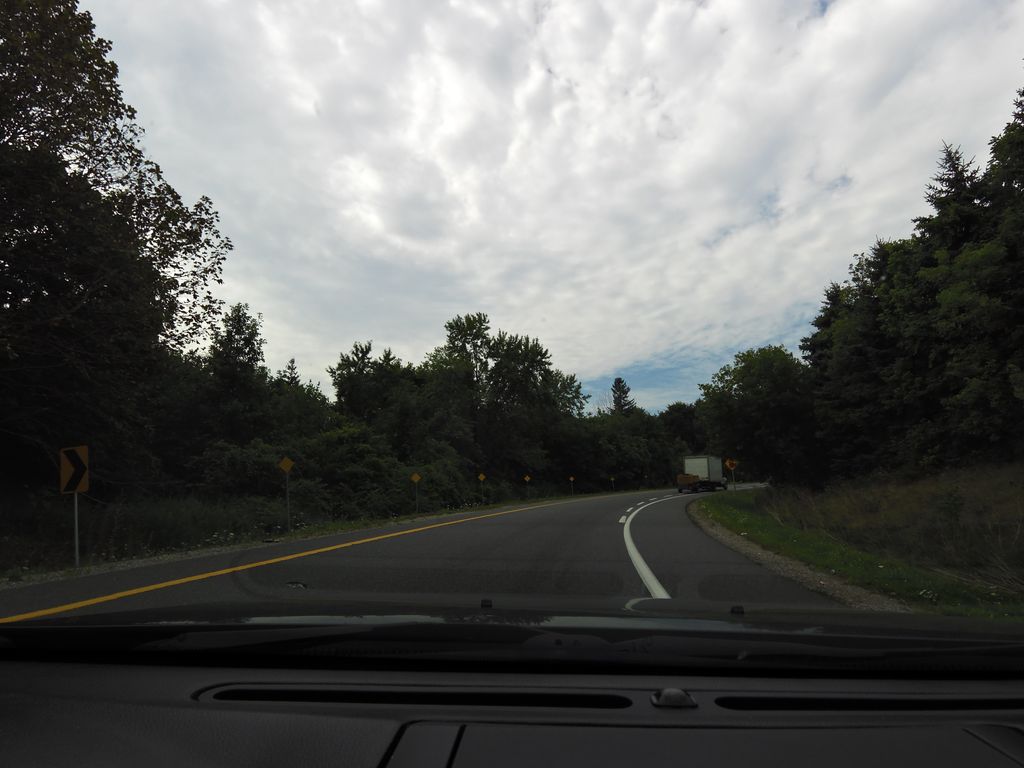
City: hamilton